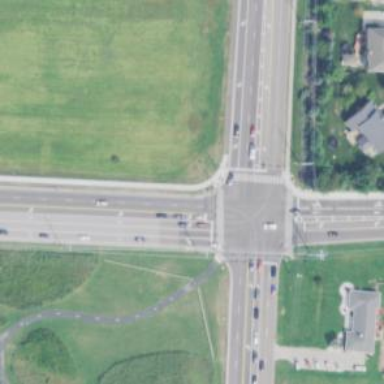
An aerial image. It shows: Crossing where the footway intersects with the cycleway.